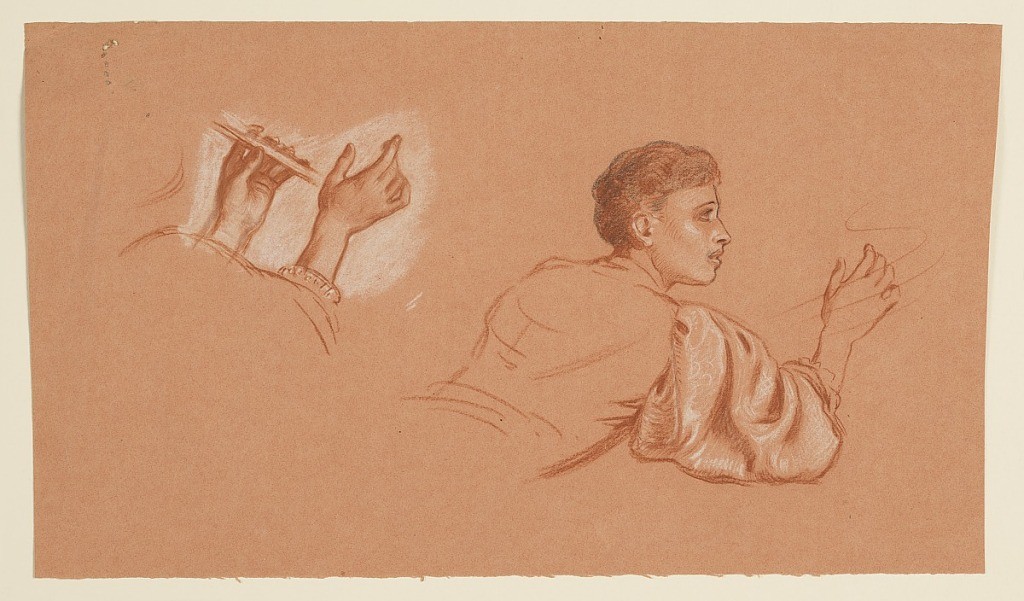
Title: studies of costumed male figures
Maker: Elihu Vedder, American, 1836 – 1923
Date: ca. 1890
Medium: black, sanguine crayons, white chalk, on salmon-pink paper
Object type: Drawing
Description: Horizontal rectangle. Left: study of hands; right: half-length study of figure seen from the back, the head facing right in profile.